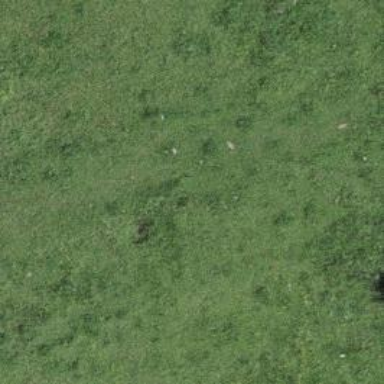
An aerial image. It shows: Grass path.